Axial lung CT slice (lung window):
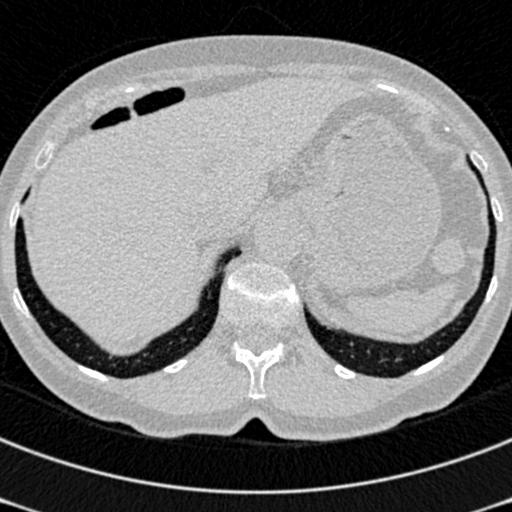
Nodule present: no